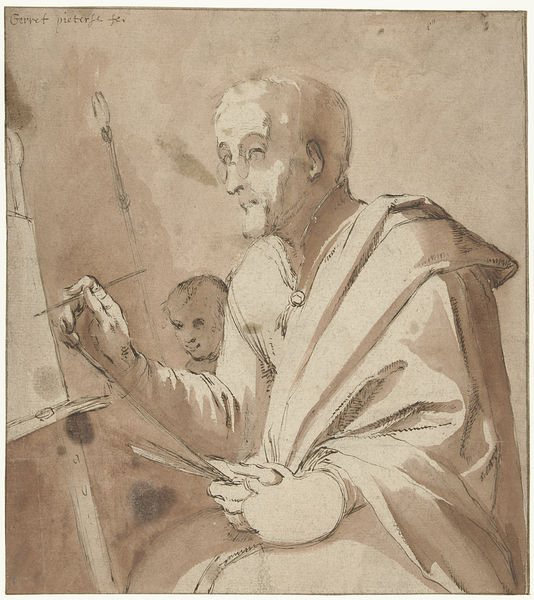
Titel: Schilder voor zijn ezel
Künstler: Gerrit Pietersz. Sweelink
Standort: Amsterdam
Institution: Rijksmuseum
Schlagwörter: mann, umhang, aquarell, zeichnung, portrait, kind, schrift, stab, atelier, maler, staffelei, junge, tusche, künstler, brille, palette, pinsel, selbstportrait, auarell